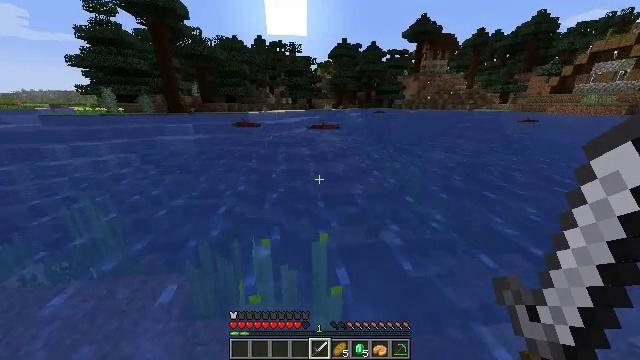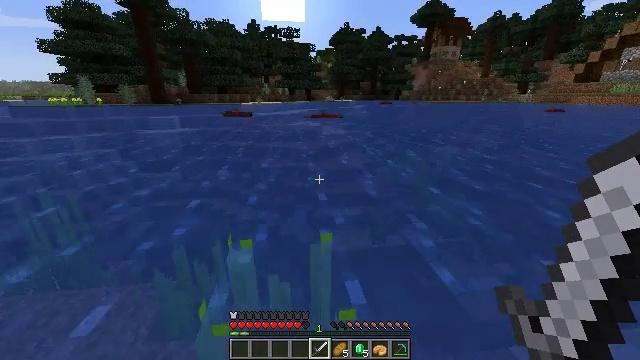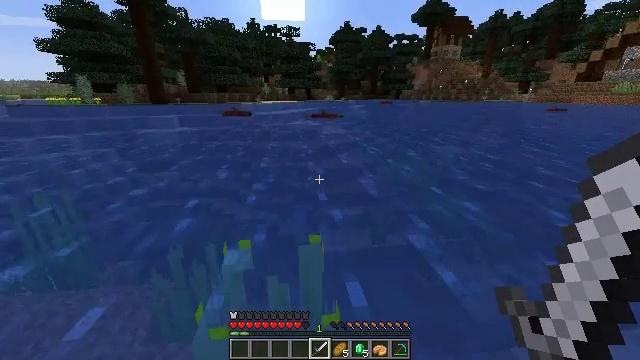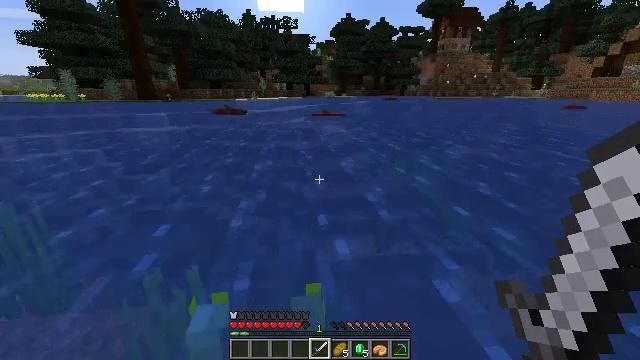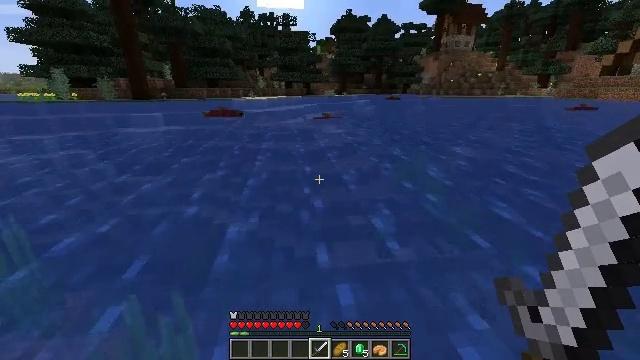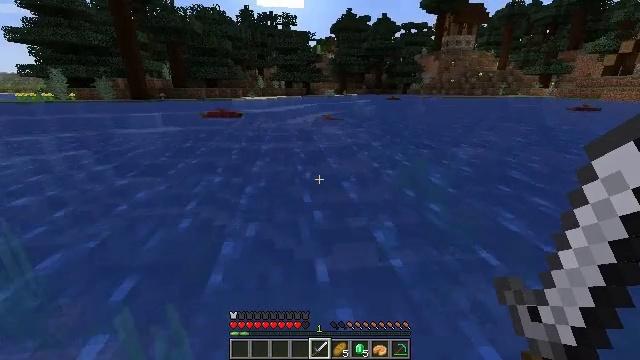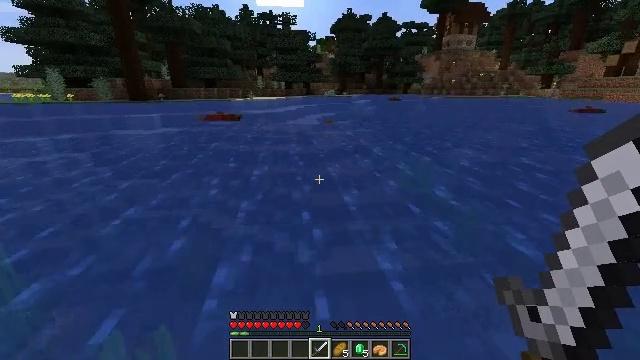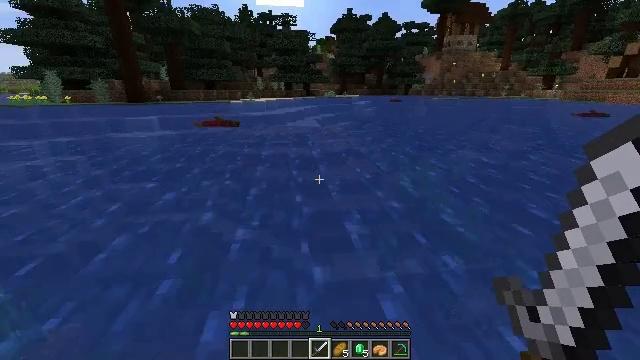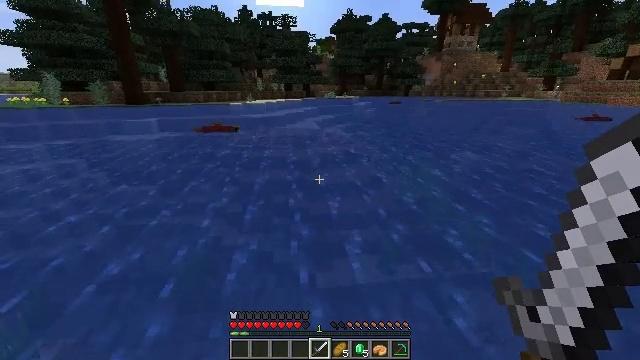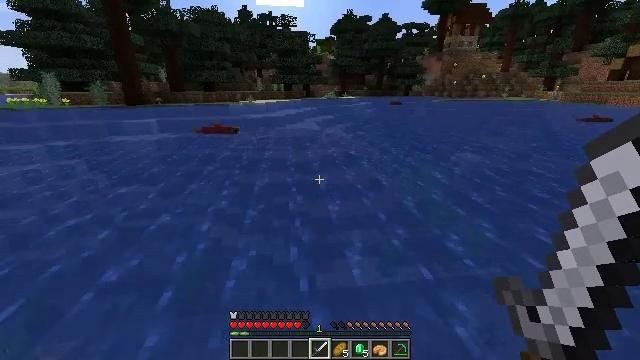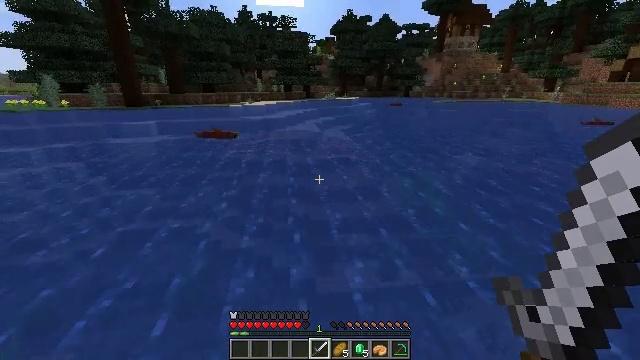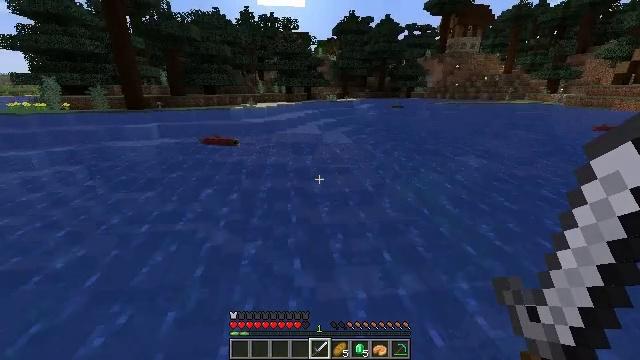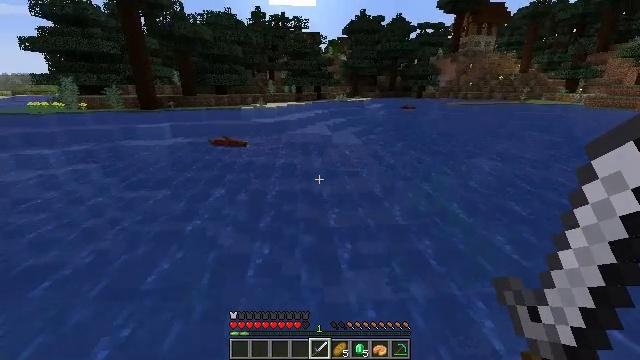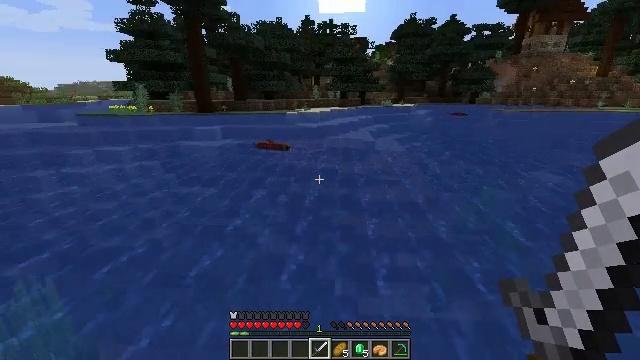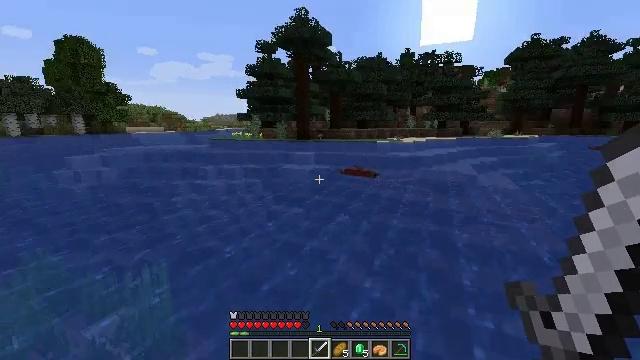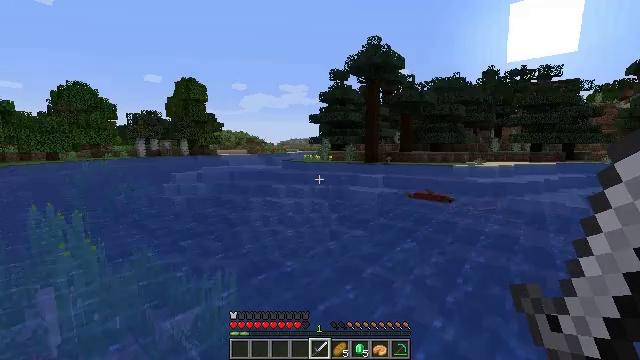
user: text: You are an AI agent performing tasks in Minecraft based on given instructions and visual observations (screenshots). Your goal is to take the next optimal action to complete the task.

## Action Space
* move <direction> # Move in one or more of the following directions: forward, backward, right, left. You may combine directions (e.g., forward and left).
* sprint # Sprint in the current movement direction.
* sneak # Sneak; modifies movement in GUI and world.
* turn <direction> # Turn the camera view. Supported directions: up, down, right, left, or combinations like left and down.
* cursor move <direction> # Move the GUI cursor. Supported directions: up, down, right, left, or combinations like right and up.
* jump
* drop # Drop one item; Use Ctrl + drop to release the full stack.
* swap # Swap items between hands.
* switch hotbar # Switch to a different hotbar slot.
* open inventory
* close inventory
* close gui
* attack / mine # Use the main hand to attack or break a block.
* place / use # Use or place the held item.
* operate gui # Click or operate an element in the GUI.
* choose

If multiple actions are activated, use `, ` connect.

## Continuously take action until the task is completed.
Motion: motion action
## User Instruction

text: Kill the salmon.
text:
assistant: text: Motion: move forward, jump
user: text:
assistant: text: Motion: move forward, jump
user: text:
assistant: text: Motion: move forward, jump
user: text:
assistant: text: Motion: move forward, jump
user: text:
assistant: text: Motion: move forward, jump
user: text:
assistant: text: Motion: move forward, jump
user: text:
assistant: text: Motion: move forward, jump
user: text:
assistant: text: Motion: move forward, jump
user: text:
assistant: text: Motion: move forward, jump
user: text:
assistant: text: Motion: move forward, jump
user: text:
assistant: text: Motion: move forward, jump
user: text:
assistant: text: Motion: move forward, turn left, jump
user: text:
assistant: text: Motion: move forward, turn left and up, jump
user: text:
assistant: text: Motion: move forward, turn left and up, jump
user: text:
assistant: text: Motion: move forward, turn left and up
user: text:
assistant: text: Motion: move forward, turn left
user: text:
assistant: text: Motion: move forward
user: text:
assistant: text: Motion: move forward
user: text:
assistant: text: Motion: move forward
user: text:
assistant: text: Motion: move forward
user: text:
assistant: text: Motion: move forward
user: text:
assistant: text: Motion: move forward
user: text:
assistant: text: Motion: move forward
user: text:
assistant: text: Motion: move forward
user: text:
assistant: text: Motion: move forward
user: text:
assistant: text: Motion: move forward
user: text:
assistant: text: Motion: move forward, turn right
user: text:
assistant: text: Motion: move forward and move right, turn right
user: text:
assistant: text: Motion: move forward and move right, turn right
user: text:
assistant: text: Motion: move forward and move right, turn right